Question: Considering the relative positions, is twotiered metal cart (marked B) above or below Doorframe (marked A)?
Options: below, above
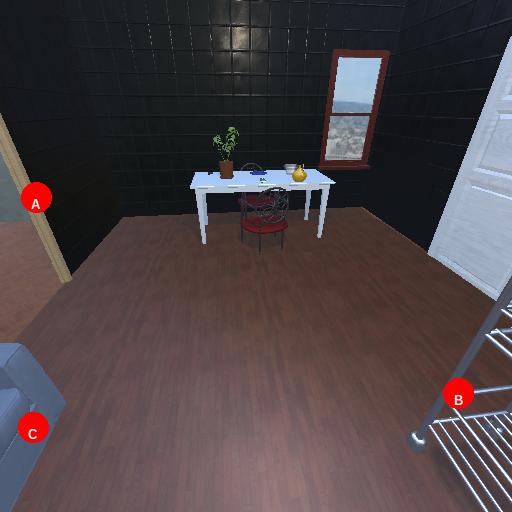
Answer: below